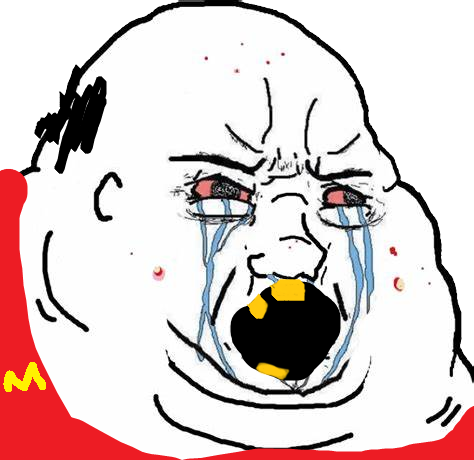
Label: 5_Blobjak